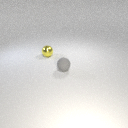
small gray rubber sphere in front of small yellow metal sphere